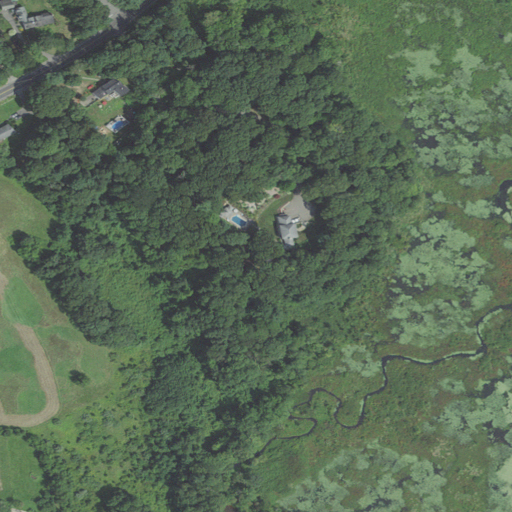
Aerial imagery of mountain in Massachusetts named Alden Hill containing mixed forest, herbaceous wetlands, woody wetlands, deciduous forest, open development, grassland, pasture, low intensity development, and open water